Question: I'm creating a wave form using QML 2.0.
I would like to know how I can draw rectangle starting when the user clicks on the waveform and ends when user releases mouse button.
I need something like the yellow rectangle.
I tried with Canvas but isn't working properly.
Can you help me?
'''
Canvas {
property int prevX
property int prevY
property int hh:wave.height
property int lineWidth: 2
property color drawColor: "red"
id:mycanvas
height: 200
width: 2000
MouseArea {
id:mousearea
anchors.fill: parent
cursorShape:Qt.PointingHandCursor
onPositionChanged: mycanvas.requestPaint();
onPressed: {
prevX = mouse.x;
prevY = mouse.y
var mousePosition = mouse.x / mousearea.width;
wave.zoomOut(mousePosition);
console.log("QML: ZoomStart mousePosition " + mousePosition)
}
onReleased: {
var mousePosition = mouse.x / mousearea.width;
console.log("QML: ZoomFinish mousePosition " + mousePosition)
wave.zoomOut2(mousePosition);
}
}
onPaint: {
var ctx = getContext('2d');
ctx.beginPath();
ctx.fillStyle = "#000000"
ctx.globalAlpha = 0.05
ctx.fillRect(prevX, 0, mousearea.mouseX-prevX,mainRectangle.height/4.5);
ctx.stroke();
ctx.restore();
}
}
'''

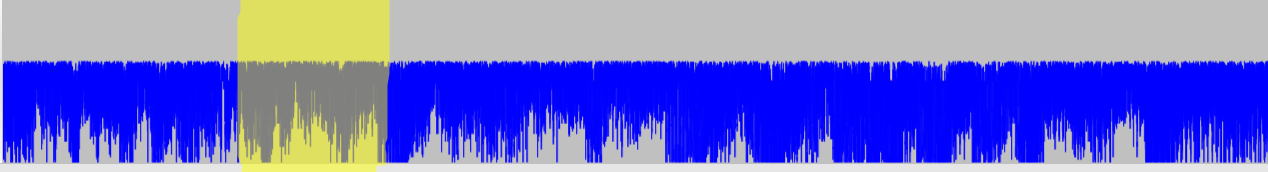
Answer: What I would do is instanciate a QtQuick Rectangle dynamically and set its visual properties in the same time :
Just put this a a children of your 'wave graph' component :
'''
MouseArea {
id: selectArea;
anchors.fill: parent;
onPressed: {
if (highlightItem !== null) {
// if there is already a selection, delete it
highlightItem.destroy ();
}
// create a new rectangle at the wanted position
highlightItem = highlightComponent.createObject (selectArea, {
"x" : mouse.x
});
// here you can add you zooming stuff if you want
}
onPositionChanged: {
// on move, update the width of rectangle
highlightItem.width = (Math.abs (mouse.x - highlightItem.x));
}
onReleased: {
// here you can add you zooming stuff if you want
}
property Rectangle highlightItem : null;
Component {
id: highlightComponent;
Rectangle {
color: "yellow";
opacity; 0.35;
anchors {
top: parent.top;
bottom: parent.bottom;
}
}
}
}
'''
That should do the trick !